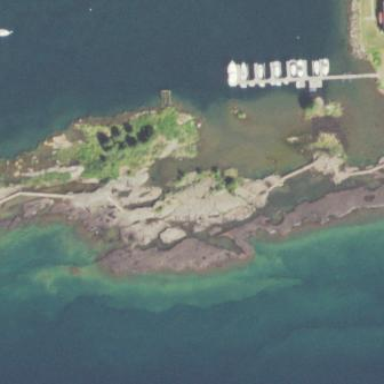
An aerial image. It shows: Natural rock reef.